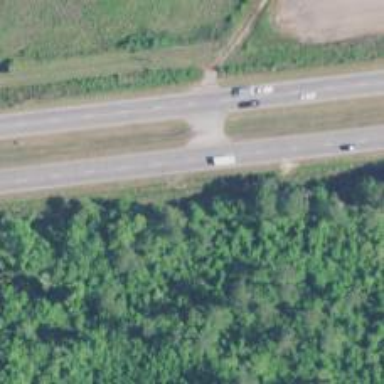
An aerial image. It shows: Trunk link highway.